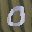
Label: 0